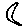
Label: moon